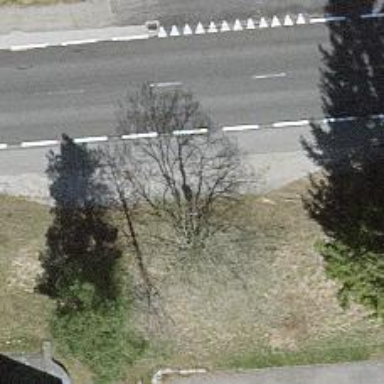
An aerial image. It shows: Bus stop with platform for public transport.